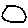
Label: circle